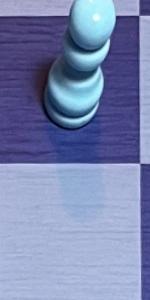
Label: Empty